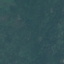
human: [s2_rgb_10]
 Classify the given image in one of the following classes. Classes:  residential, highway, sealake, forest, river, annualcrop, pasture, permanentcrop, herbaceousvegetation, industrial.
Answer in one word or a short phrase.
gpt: Forest